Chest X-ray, PA view. Patient: 28 years old, sex F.
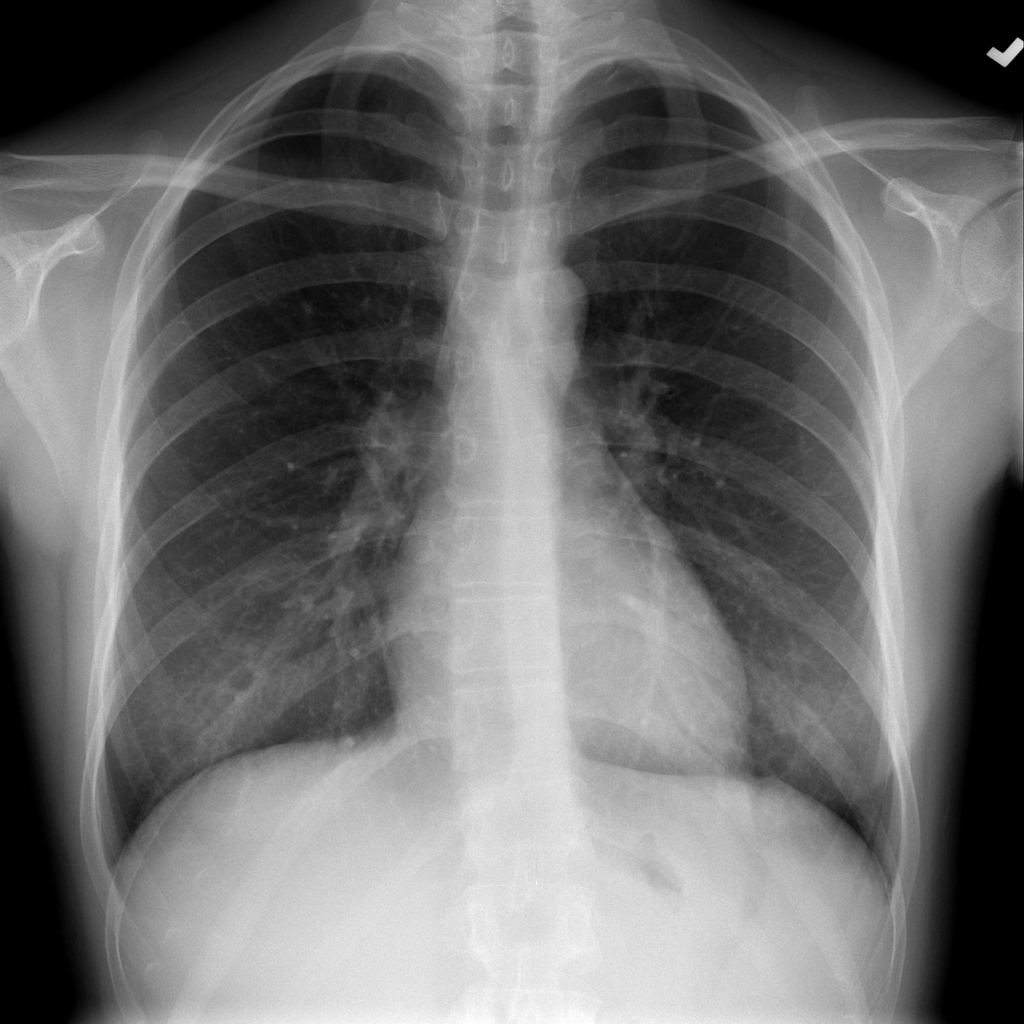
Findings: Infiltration